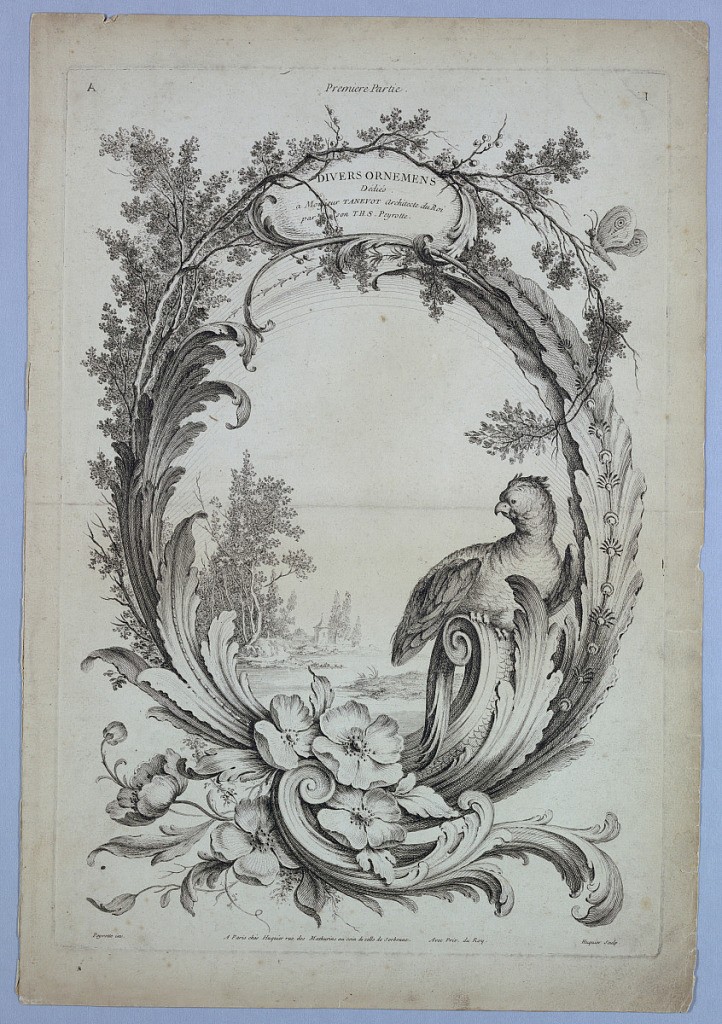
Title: Title Page, from Part I of "Divers Ornemens"
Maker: Gabriel Huquier, French, 1695–1772
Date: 1730-1740
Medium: Etching on paper
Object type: Print
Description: Double escutcheon formed by rocailles, blossoms, trees, and a parrot who sits at right, through which a distant landscape is seen.